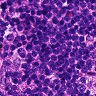
Metastatic tissue present: no